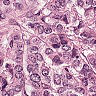
Metastatic tissue present: yes